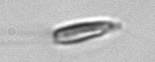
Label: Chrysochromulina